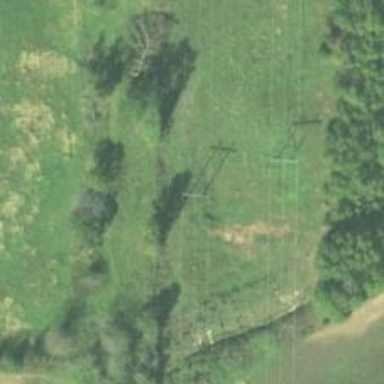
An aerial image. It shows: H-frame designed tower for power lines.